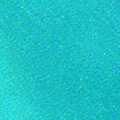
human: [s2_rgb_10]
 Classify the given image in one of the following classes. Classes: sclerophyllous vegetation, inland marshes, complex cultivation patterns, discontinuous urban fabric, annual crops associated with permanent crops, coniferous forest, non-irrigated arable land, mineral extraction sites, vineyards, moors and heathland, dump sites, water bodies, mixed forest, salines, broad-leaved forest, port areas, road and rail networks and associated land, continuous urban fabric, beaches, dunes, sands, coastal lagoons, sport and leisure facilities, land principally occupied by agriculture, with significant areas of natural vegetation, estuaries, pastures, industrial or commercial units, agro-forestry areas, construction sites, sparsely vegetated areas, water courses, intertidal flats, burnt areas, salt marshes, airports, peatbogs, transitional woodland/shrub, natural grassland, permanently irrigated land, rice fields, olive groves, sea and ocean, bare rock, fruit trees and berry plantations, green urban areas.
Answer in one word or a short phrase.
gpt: sea and ocean